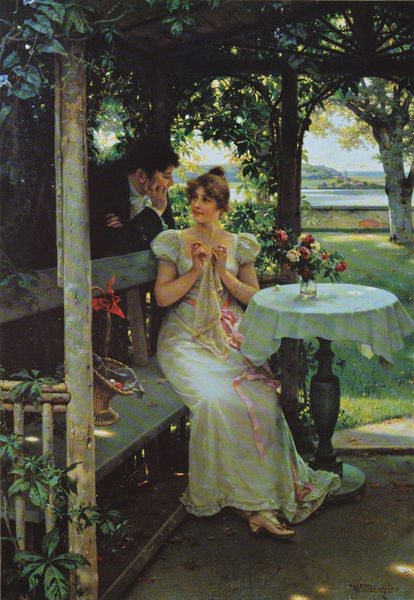
Titel: In der Gartenlaube
Künstler: Wilhelm Menzler
Standort: Hamburg
Institution: Privatbesitz
Schlagwörter: baum, blätter, gemälde, laub, mann, meer, schatten, wasser, weiß, bäume, fluss, gelb, grün, landschaft, menschen, see, sitzen, blume, blumen, braun, frau, frisur, glas, hintergrund, holz, kleid, licht, schwarz, säule, tisch, blüte, blüten, dame, gras, gürtel, park, rasen, rosen, rot, tuch, weg, wiese, beige, gespräch, malerei, schleife, anzug, jung, band, spitze, bild, tischdecke, tischtuch, öl, birke, natur, gewässer, boden, gold, sitzend, stickerei, paar, blatt, pflanzen, hübsch, lippen, rosa, seide, zart, rund, turm, garten, vase, aussicht, bein, dutt, sommer, wangen, liebe, blumenvase, bogen, rote blume, schuhe, tüll, allee, bank, romantik, draussen, handarbeit, nähen, korb, tischchen, strauss, masche, blumenstrauss, kelid, pfosten, foto, pfahl, jungfrau, gentlemen, treffen, schuh, lilie, flirt, biedermeier, liebespaar, karte, taschentuch, jüngling, efeu, aufgestützt, hochzeit, pavillon, körbchen, pavillion, laube, blumenkorb, pergola, gartenlaube, sissi, tsich, anhimmeln, menzler, spitzentuch, tete a tete, tischtusch, zauber, zauberhaft, romanze, fisur, rendevous, langes kleid, mademoiselle, verliebtheit, se, +flirt, ifrau, jürgenm